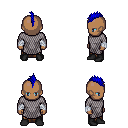
a pixel art fantasy rpg character, male body template, human, dark skin, chain mail, robe skirt, blue mohawk hairstyle, white cloth bandages, black shoes, four views (front, back, left, right), 2x2 character sprite sheet, small pixel art, hard edges, no anti-aliasing